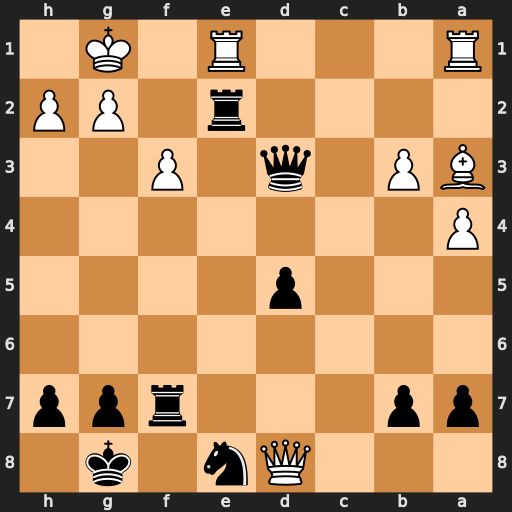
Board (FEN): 3Qn1k1/pp3rpp/8/3p4/P7/BP1q1P2/4r1PP/R3R1K1
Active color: b
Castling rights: -
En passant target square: -
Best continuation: Qe3+ Kh1 Rxe1+ Rxe1 Qxe1#